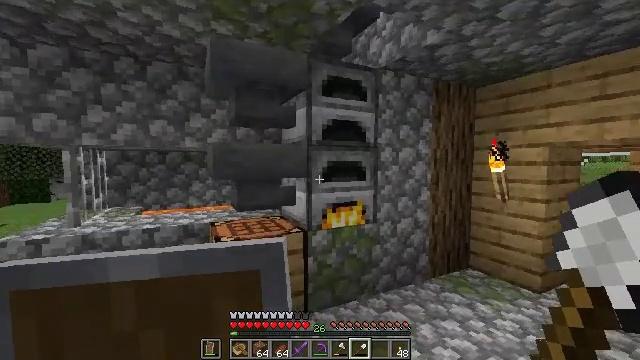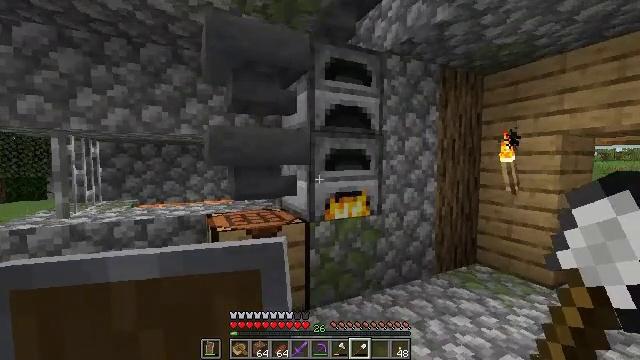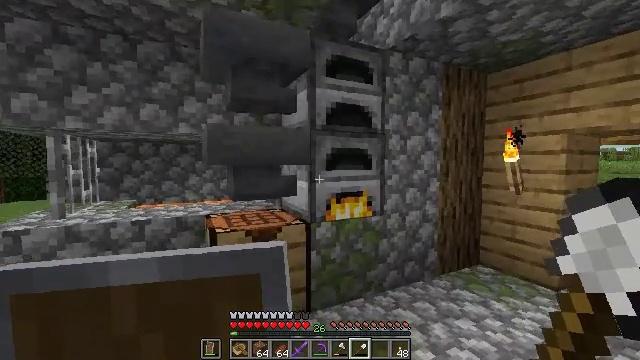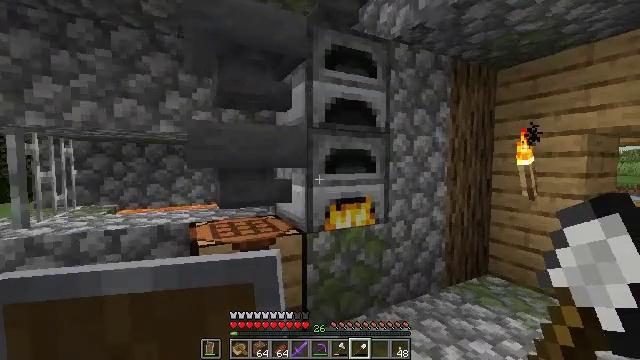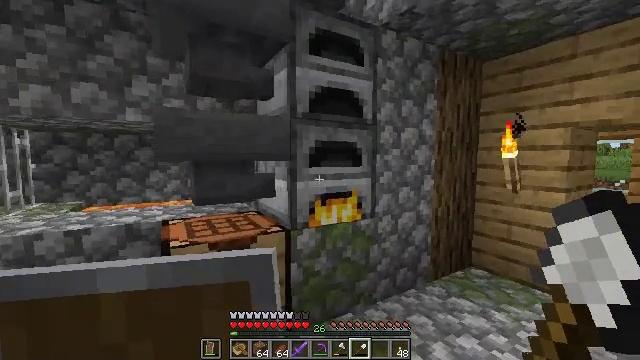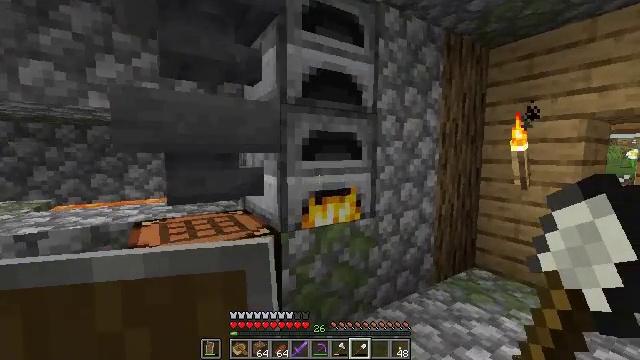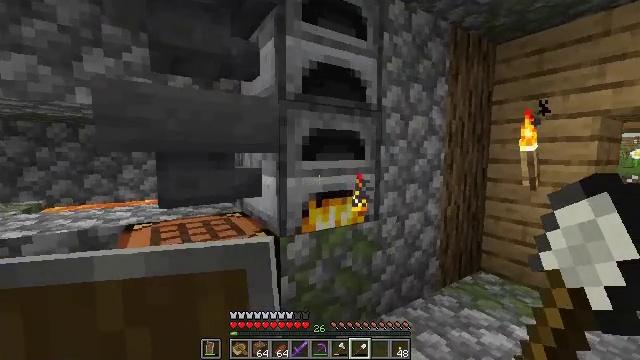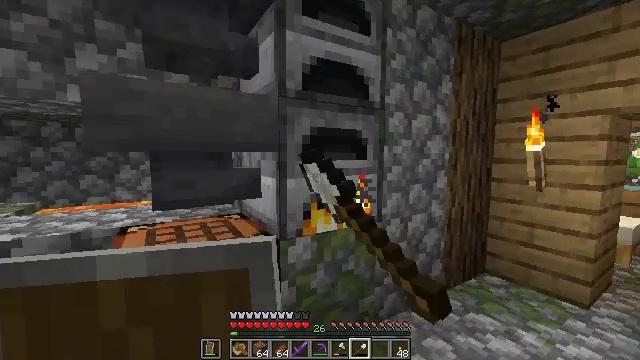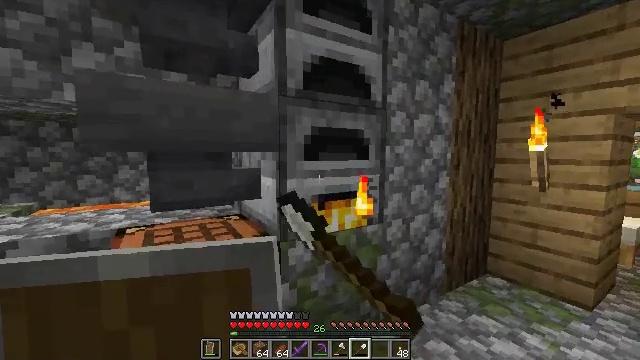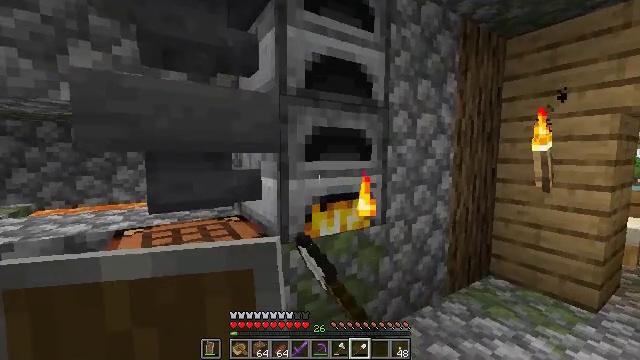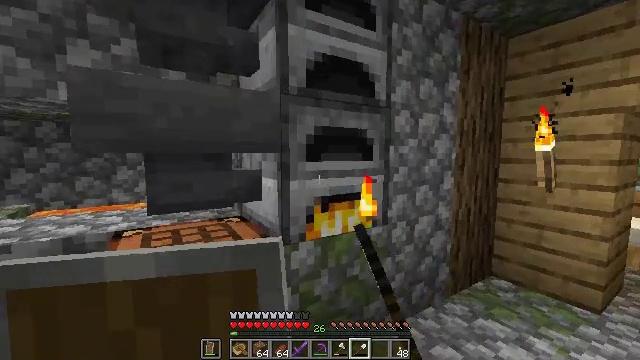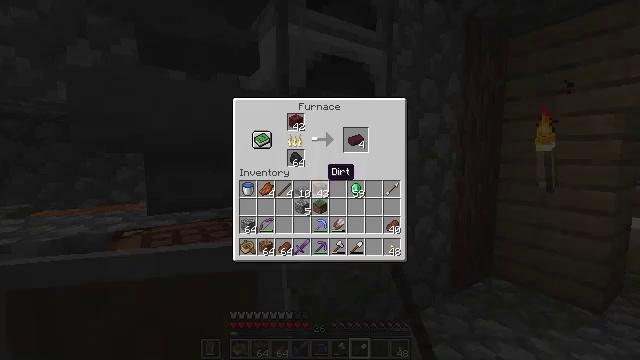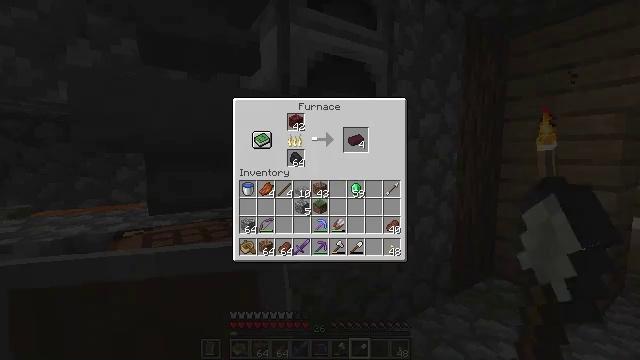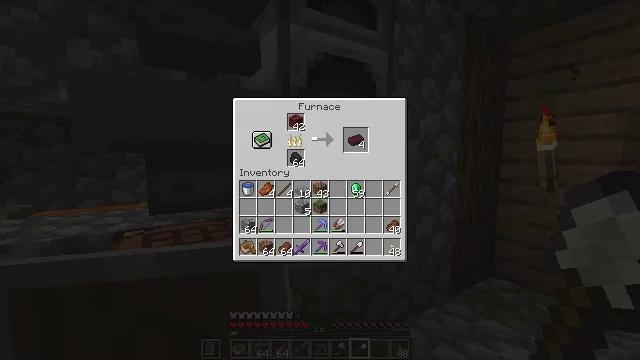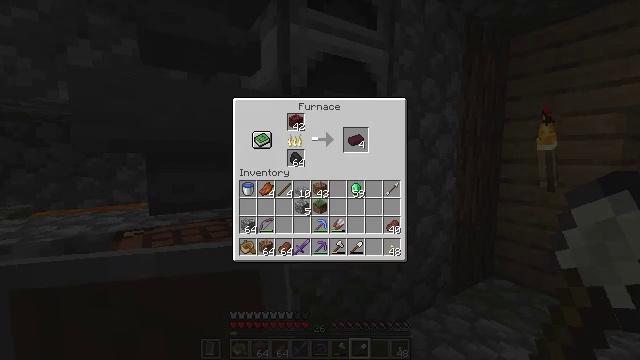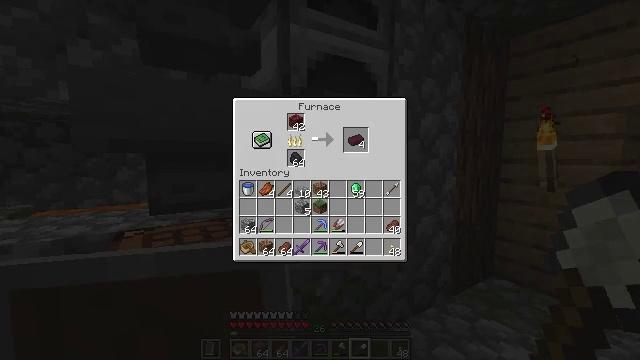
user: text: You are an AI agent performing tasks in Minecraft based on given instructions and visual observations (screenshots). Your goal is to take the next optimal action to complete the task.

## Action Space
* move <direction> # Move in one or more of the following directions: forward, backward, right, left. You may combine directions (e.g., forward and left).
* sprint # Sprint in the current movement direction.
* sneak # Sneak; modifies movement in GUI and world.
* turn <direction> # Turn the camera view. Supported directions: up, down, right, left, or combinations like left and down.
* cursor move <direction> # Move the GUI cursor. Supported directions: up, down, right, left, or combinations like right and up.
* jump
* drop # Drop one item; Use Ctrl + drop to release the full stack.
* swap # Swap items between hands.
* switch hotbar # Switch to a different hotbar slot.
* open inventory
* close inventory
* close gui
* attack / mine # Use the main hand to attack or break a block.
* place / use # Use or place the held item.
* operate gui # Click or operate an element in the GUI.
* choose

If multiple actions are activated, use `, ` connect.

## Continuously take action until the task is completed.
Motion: motion action
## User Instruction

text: Smelt netherrack in a furnace to obtain a nether brick.
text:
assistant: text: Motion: move forward
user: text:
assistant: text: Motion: move forward
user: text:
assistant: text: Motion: move forward
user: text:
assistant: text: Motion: move forward, turn right and down
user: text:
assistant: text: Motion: move forward, turn right
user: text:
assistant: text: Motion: use / place
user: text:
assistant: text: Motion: use / place
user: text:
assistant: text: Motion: use / place
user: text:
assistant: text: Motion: no_op
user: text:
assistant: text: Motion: no_op
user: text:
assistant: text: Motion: sneak
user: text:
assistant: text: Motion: sneak
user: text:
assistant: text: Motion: sneak, turn up
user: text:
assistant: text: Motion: sneak
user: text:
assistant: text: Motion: sneak
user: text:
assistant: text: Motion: sneak
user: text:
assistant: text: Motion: sneak
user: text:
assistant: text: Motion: sneak, turn left and up
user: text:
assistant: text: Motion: sneak, turn left and up
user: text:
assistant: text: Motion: sneak, turn left and up
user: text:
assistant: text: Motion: sneak
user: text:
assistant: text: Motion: sneak
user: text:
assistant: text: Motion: sneak, use / place
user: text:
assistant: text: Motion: sneak, use / place
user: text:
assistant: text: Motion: sneak, turn right
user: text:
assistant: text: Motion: sneak, turn right and down
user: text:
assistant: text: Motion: sneak, turn right
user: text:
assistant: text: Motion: sneak, turn right
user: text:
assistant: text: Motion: sneak
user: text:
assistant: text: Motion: sneak